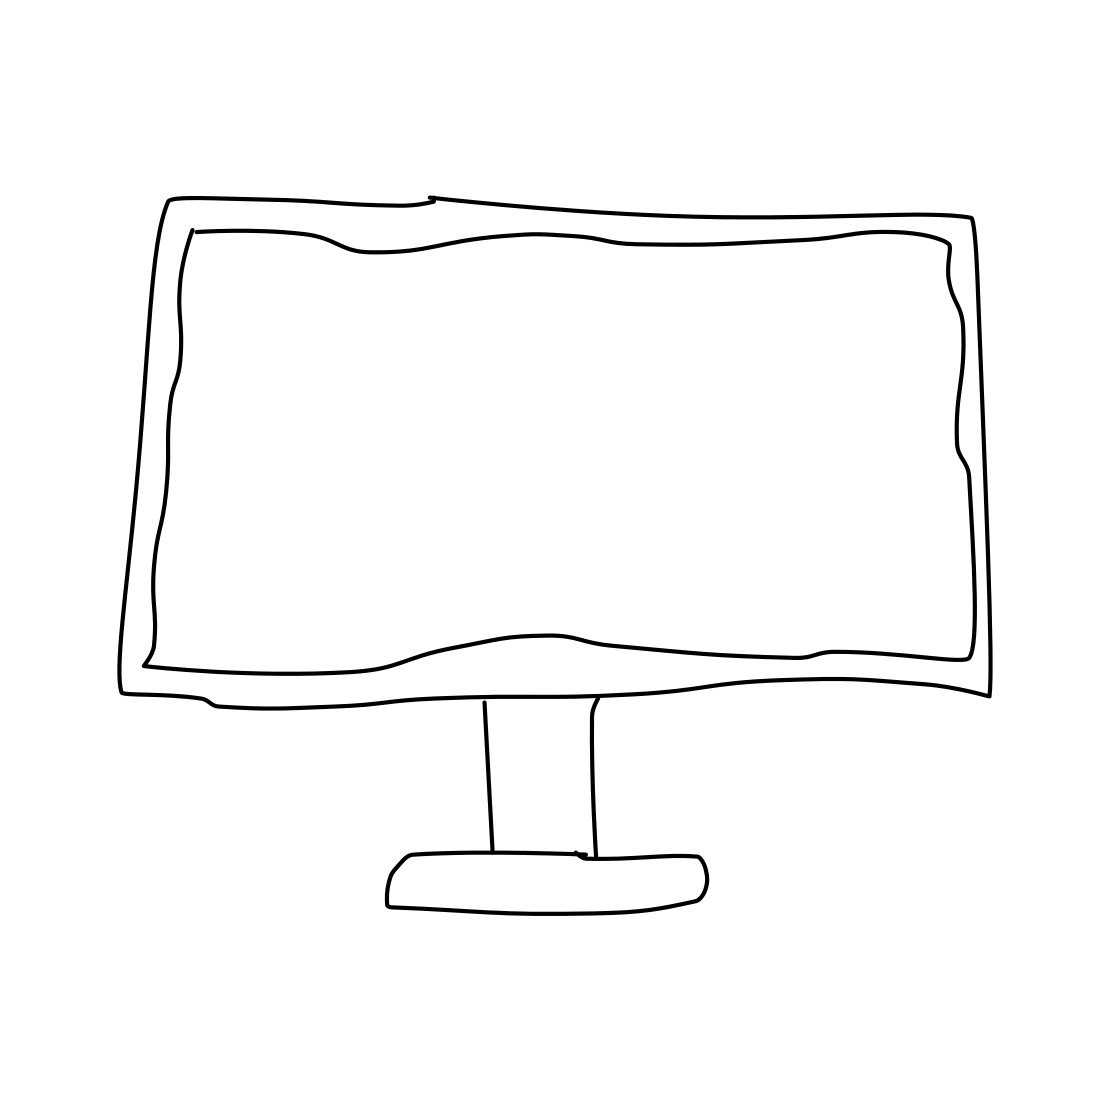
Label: computer monitor